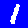
Digit: 1